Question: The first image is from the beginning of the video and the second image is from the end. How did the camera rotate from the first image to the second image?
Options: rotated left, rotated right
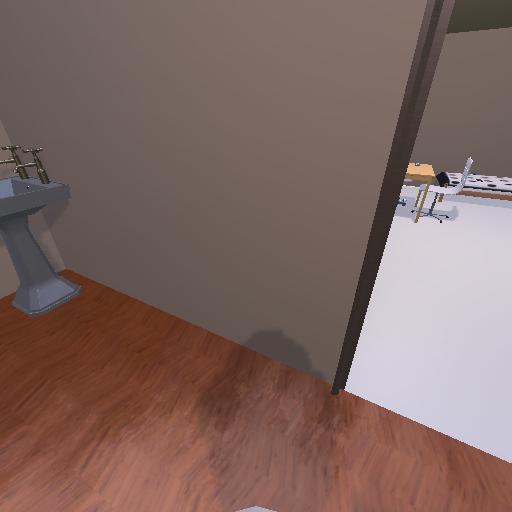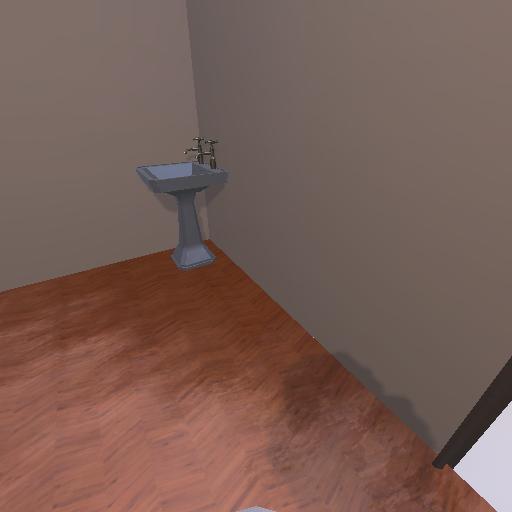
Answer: rotated left